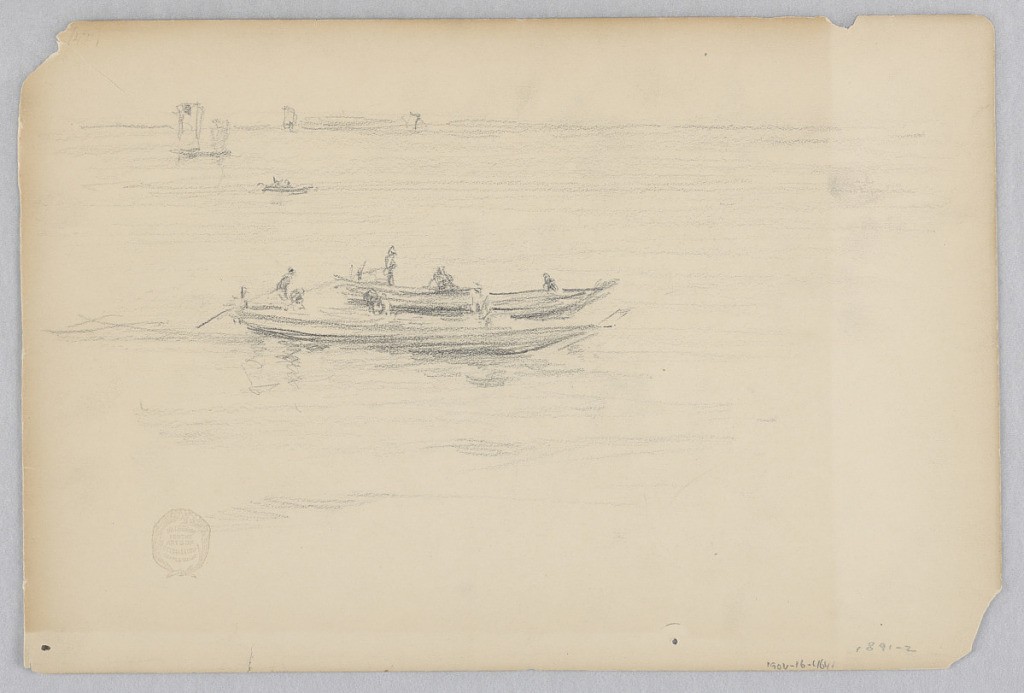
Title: Fishing boats, Japan
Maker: Robert Frederick Blum, American, 1857–1903
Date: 1891–1892
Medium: Pastel crayon on wove paper
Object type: Drawing
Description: Recto: Sketch of fishing boats on a river; Verso: Sketch of two sailboats.